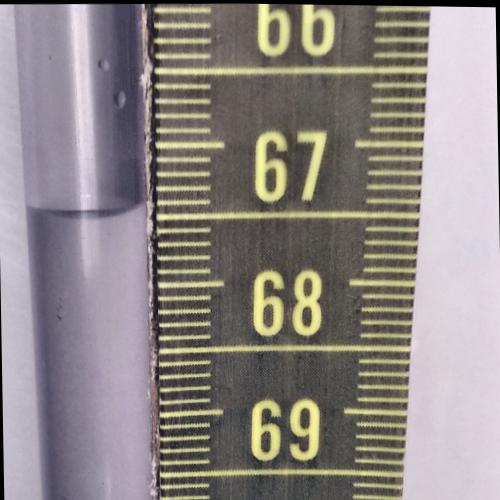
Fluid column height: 67.4 cm